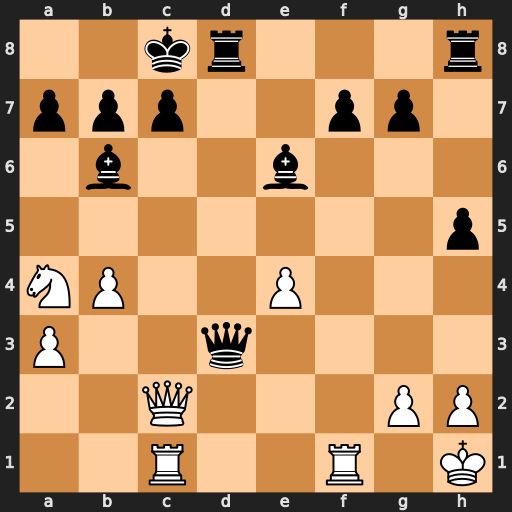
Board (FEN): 2kr3r/ppp2pp1/1b2b3/7p/NP2P3/P2q4/2Q3PP/2R2R1K
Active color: w
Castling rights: -
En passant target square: -
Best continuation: Nxb6+ axb6 Qxc7#